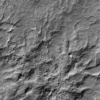
Label: not_dusty